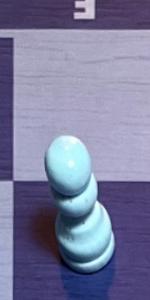
Label: Pawn_White